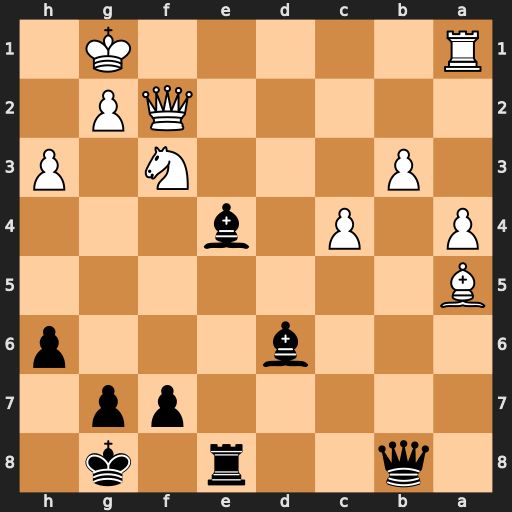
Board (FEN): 1q2r1k1/5pp1/3b3p/B7/P1P1b3/1P3N1P/5QP1/R5K1
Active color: b
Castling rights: -
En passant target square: -
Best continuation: Bxf3 Qxf3 Qa7+ Kh1 Qxa5